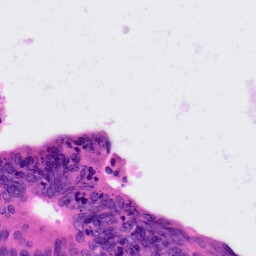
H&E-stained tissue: Colon